Aerial crown-view tile of a tropical tree (Barro Colorado Island, Panama), acquired 20250217:
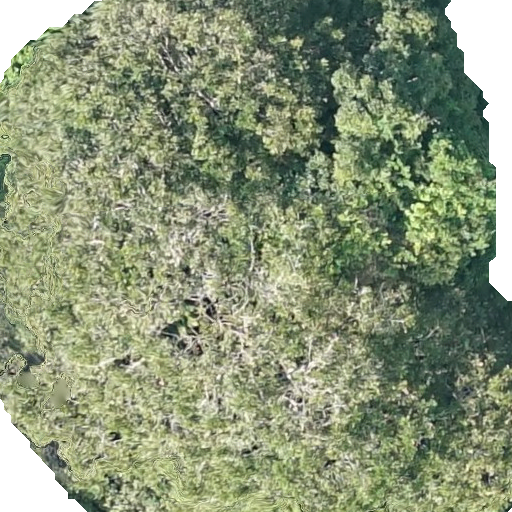
Species: Dipteryx oleifera
GBIF accepted scientific name: Dipteryx oleifera
Crown area: 410.071 m²